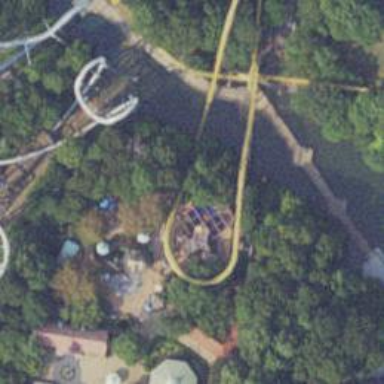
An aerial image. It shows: Attraction spot for tourism.